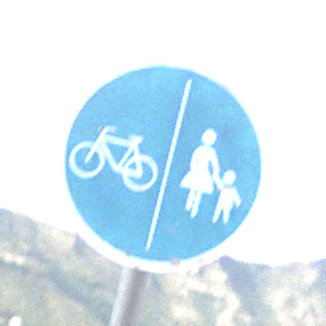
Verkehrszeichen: GetrennterRadUndGehwegRadwegLinks
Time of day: Midday
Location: Outdoor (Nature)
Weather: PartlyCloudy
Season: NotSpecified
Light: Natural